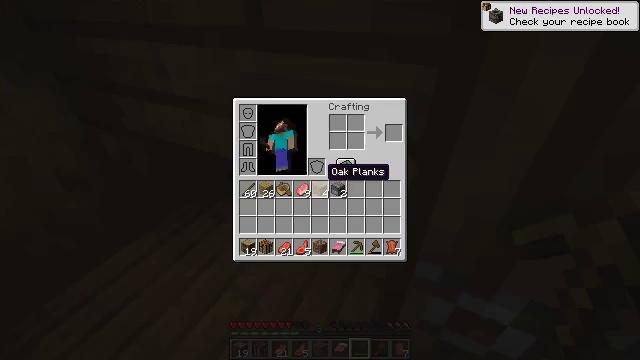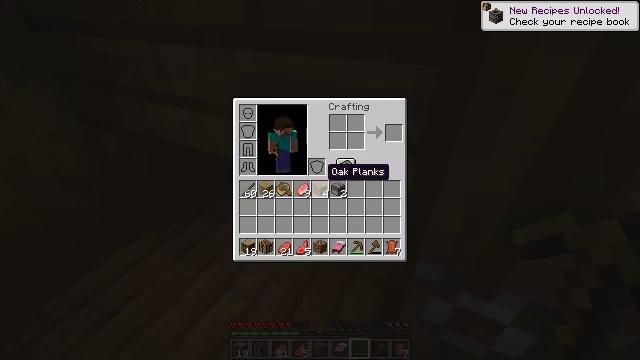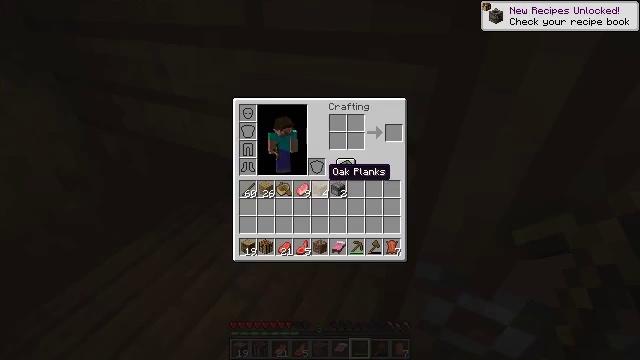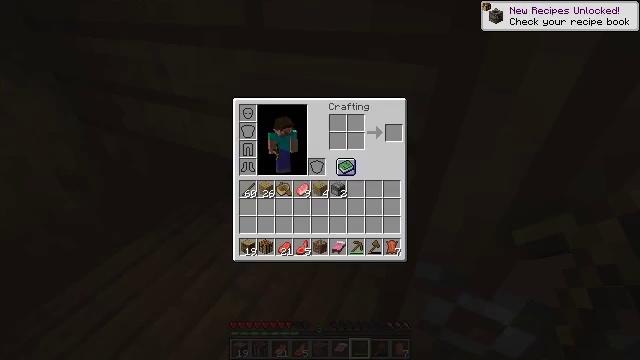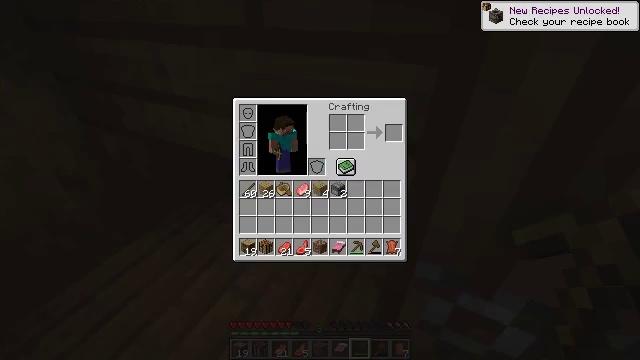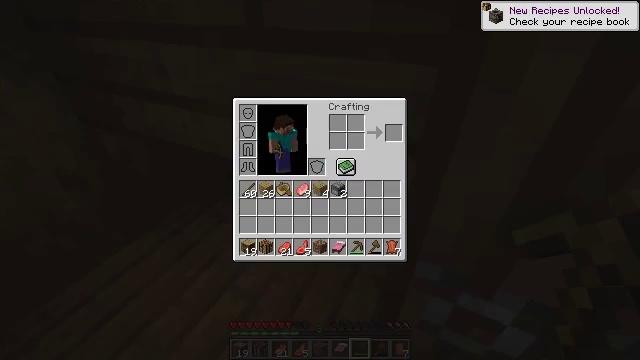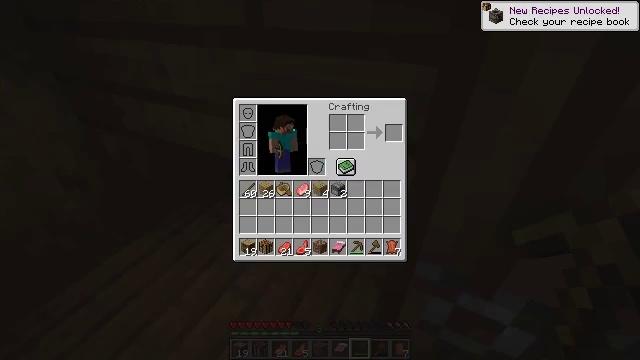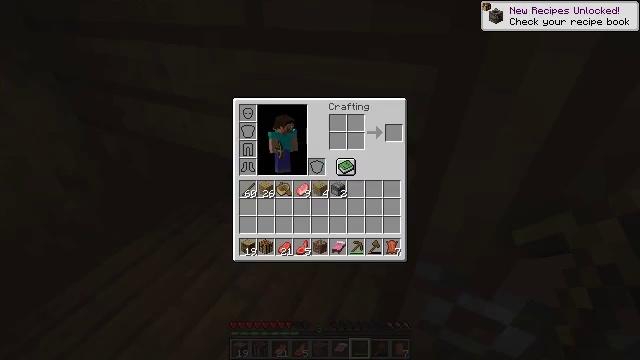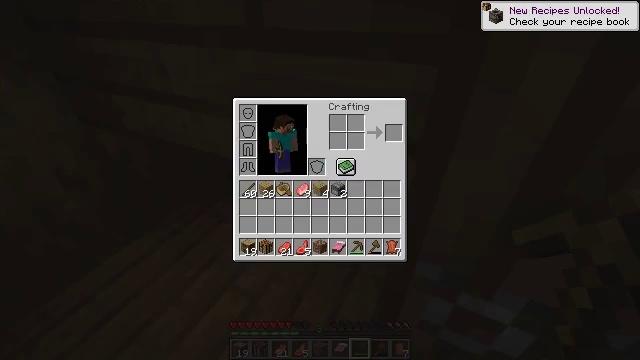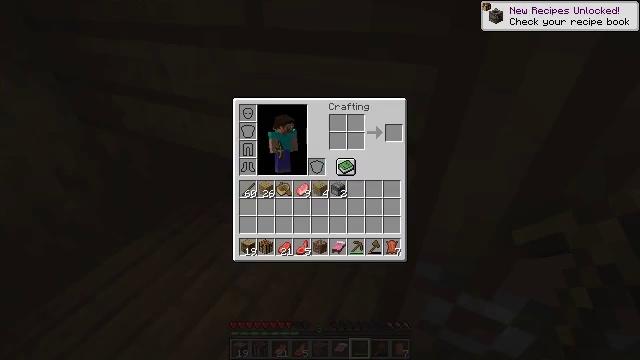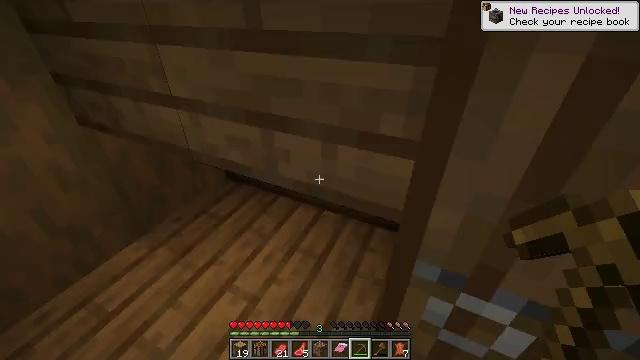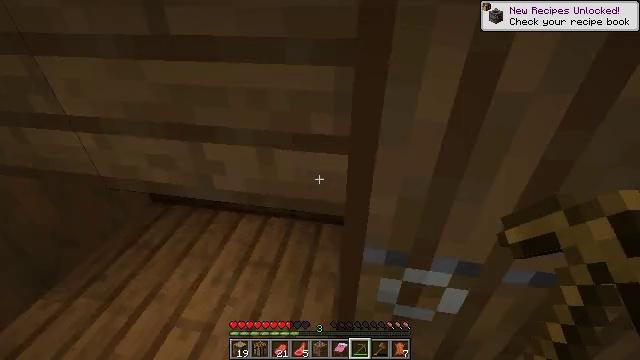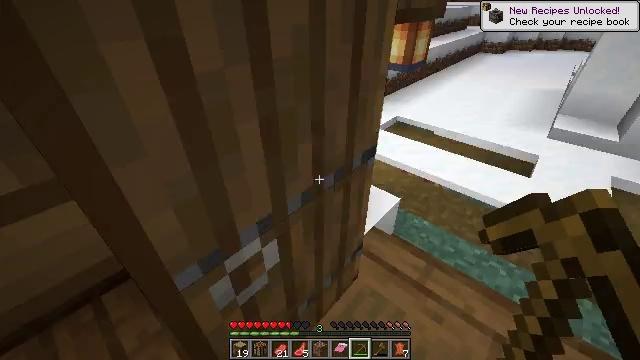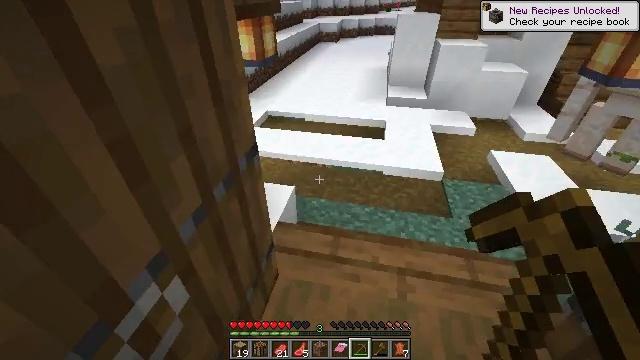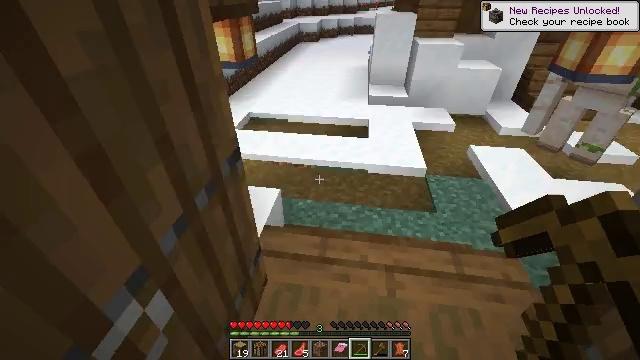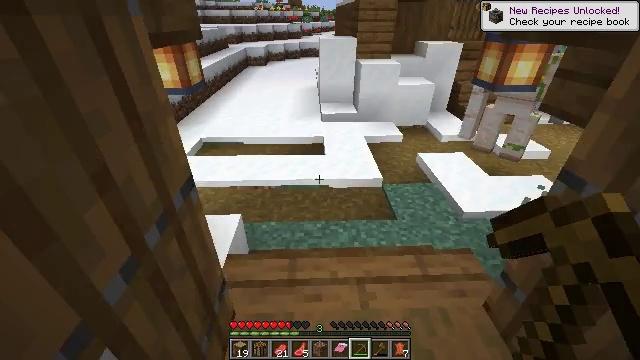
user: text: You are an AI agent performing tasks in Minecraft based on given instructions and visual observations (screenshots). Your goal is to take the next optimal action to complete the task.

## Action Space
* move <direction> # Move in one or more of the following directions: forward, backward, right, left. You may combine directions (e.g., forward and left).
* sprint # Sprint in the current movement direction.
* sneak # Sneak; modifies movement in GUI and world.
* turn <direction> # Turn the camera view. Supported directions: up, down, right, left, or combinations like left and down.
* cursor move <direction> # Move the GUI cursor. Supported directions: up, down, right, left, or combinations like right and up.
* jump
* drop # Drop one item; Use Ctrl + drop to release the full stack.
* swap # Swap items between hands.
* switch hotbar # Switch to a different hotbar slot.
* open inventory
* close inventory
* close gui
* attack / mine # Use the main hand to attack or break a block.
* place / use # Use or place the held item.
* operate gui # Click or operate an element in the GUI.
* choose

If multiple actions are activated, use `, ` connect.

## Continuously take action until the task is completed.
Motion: motion action
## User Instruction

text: Retrieve the lantern for relighting.
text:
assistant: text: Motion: open inventory
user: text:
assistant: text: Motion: open inventory
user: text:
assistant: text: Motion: cursor move right and up
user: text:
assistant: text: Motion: cursor move right and up
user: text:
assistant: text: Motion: cursor move right and up
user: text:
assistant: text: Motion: no_op
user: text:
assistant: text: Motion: no_op
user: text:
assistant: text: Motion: no_op
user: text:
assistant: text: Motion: no_op
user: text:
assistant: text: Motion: close inventory
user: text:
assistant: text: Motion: turn right, close inventory
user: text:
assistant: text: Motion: turn right and down, close inventory
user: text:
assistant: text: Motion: turn right
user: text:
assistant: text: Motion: move right, turn right
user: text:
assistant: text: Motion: move right, turn right and up
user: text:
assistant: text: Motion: move right, turn right
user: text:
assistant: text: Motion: move forward and move right
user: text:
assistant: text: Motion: move forward and move right
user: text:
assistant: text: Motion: move forward
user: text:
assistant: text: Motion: move forward
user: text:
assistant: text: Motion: move forward
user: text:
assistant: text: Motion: move forward
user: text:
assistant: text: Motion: move forward, turn right and up
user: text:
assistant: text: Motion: move forward, turn right and up
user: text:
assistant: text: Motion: move forward, turn right and up
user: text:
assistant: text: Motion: move forward, turn right and up
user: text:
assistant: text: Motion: move forward, sprint
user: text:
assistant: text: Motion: move forward, sprint
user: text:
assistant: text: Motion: move forward, sprint
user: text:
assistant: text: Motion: move forward, sprint